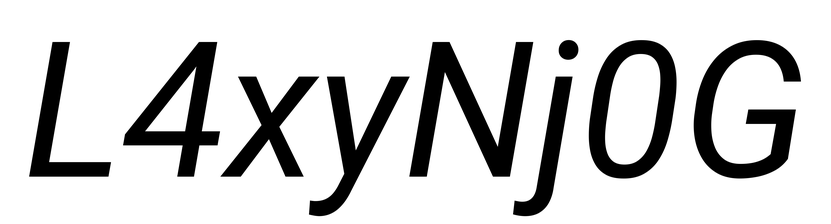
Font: Roboto-Italic_Italic